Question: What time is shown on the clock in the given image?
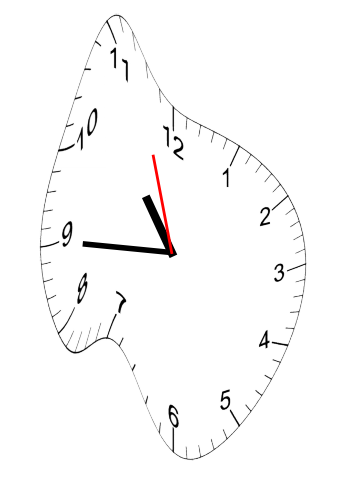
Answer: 10:44:57